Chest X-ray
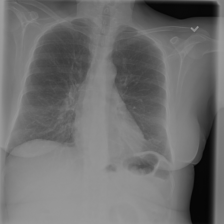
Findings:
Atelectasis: negative
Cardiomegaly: negative
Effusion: negative
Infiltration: negative
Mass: negative
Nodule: negative
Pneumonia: negative
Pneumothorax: positive
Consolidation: negative
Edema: negative
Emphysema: negative
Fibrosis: negative
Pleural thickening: negative
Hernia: negative